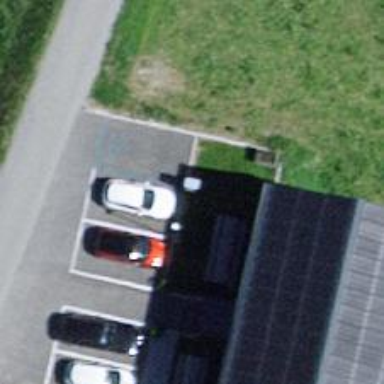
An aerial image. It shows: Charging station.